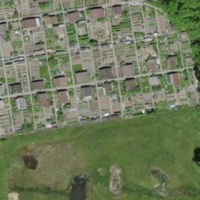
EUNIS habitat code: 53
Species observed at this site:
Hedera helix
Trachys minutus
Galanthus nivalis